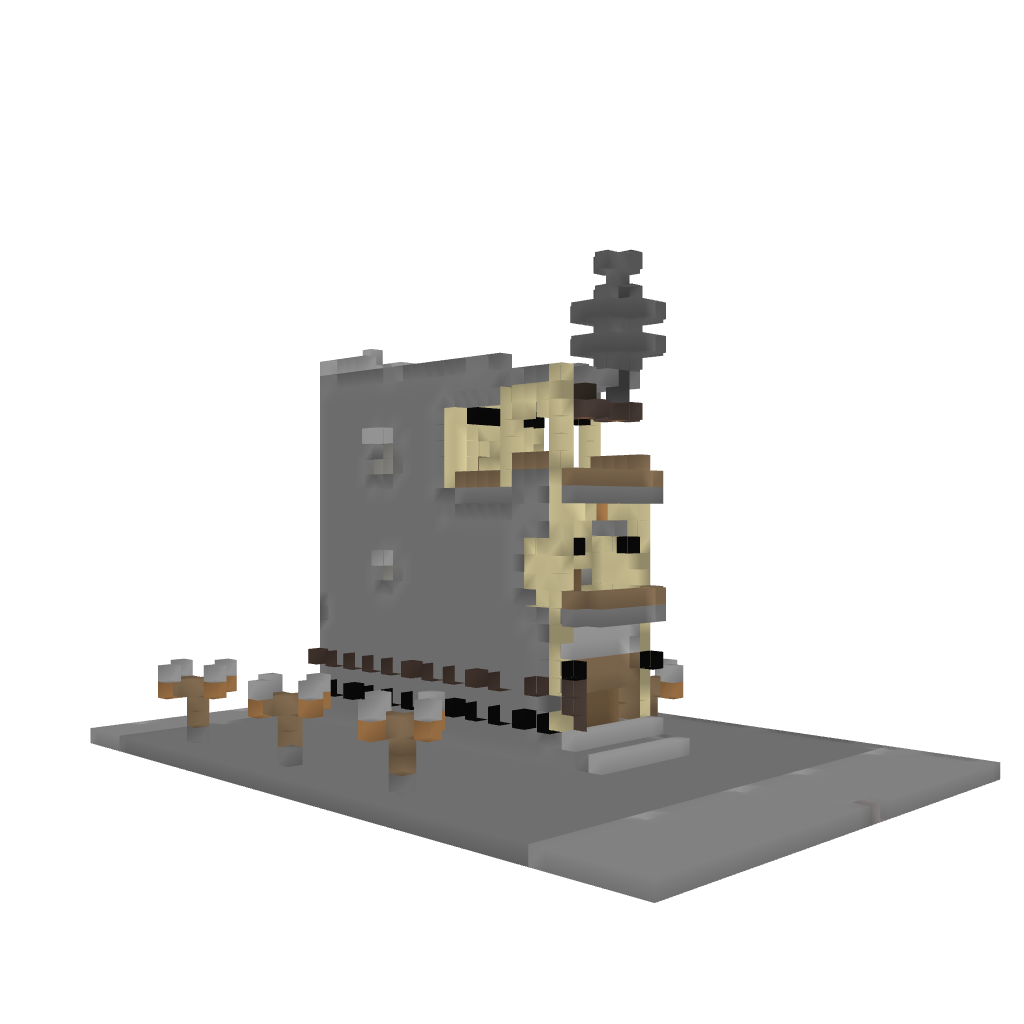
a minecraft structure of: Vietnamese (TPHCM) House